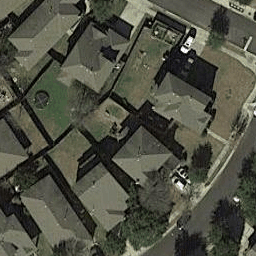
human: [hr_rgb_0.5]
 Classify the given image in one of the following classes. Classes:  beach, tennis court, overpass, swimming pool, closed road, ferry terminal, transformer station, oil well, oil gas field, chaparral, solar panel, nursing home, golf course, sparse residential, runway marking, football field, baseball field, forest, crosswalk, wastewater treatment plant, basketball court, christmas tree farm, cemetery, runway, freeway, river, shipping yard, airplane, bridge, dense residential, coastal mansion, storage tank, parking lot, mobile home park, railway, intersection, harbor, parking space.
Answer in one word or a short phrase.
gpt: dense residential